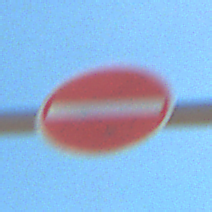
Verkehrszeichen: VerbotDerEinfahrt
Umgebung: Outdoor, Nature
Tageszeit: Midday
Wetter: PartlyCloudy
Licht: Natural
Jahreszeit: NotSpecified
Kontrast: HighContrast